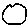
Label: moon